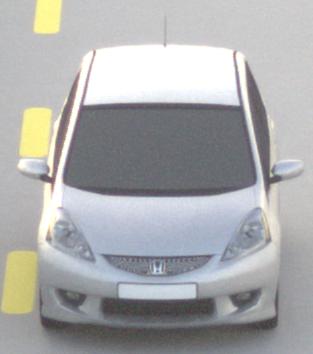
Make: Honda
Model: Jazz 1.2
Detailed model: Jazz (III) (11/08 - 04/11)
Model produced from: 2008/11
Model produced until: 2010/10
Doors: 5
Color: white
Road condition: dry road
Daytime: sunrise or sunset
Contrast: low contrast